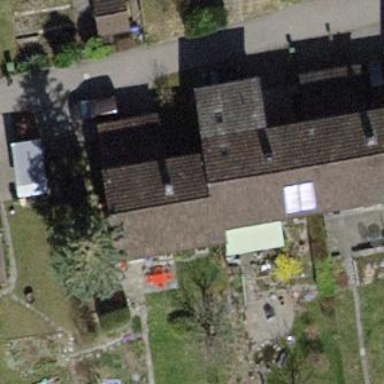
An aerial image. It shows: Building with tile roof.